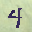
Label: 4